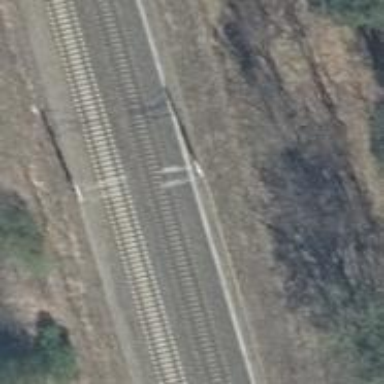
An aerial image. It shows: Milestone along the railway with catenary mast.